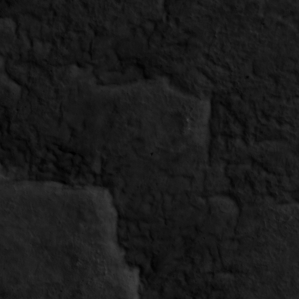
Label: non_frost